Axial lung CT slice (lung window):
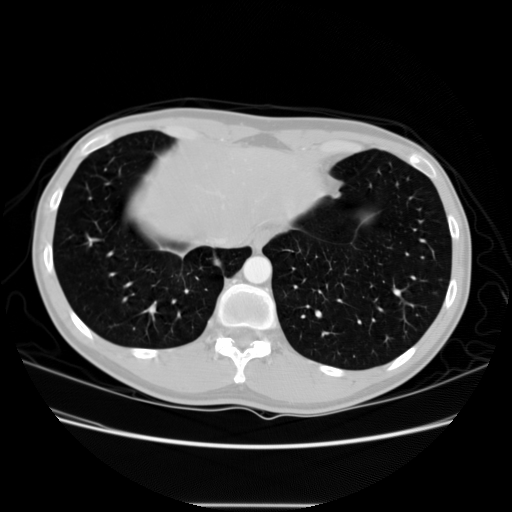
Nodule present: no